Question: I've had a fair search of some help, but I'm having a real load of trouble wrapping my head around this.
Basically I want to collapse an EntityCollection down into a String to display it with the related record in a single row of a gridview, but I've no idea how, or if it's even the best thing to do.
My entity diagram (see below); I want to grab objects from loom_Charms, however many meet the criteria, displaying with each a flattened string of loom_CharmCosts, loom_charmMinimums, pretty much all of the *-Many relationships there, and shove them all in a gridview. Having spent hours trying to fiddle around to see if there's a better way, I'm giving up and asking for help"

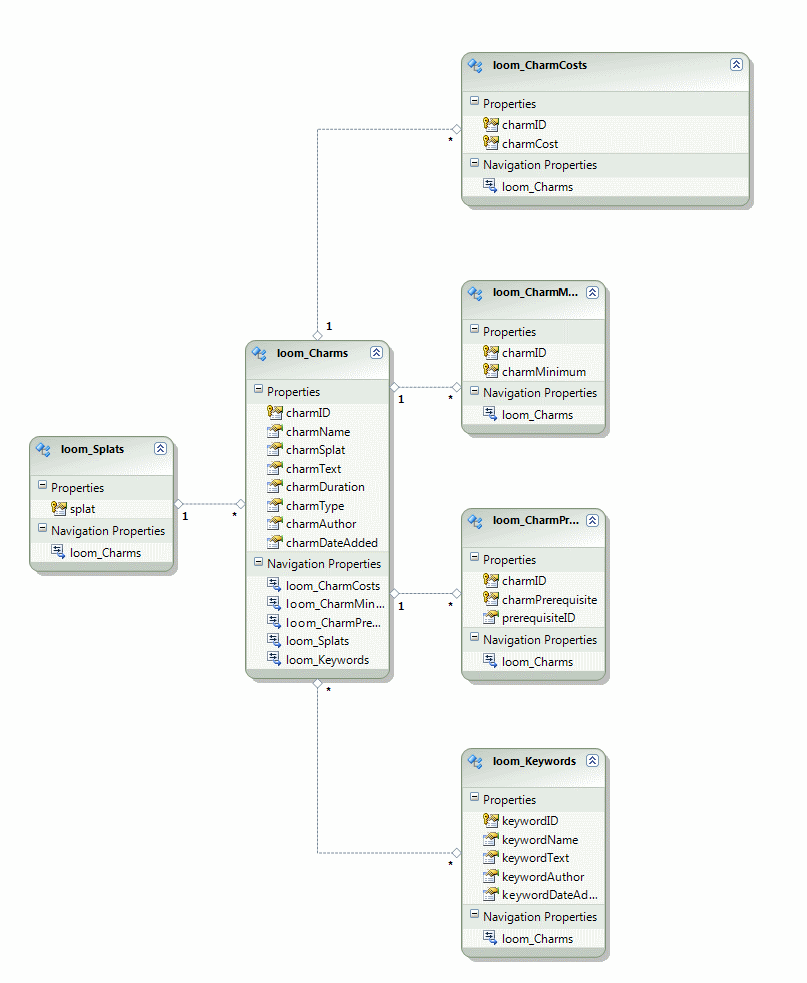
Answer: Try something like this -- you'll need to flatten out the Costs by using something like String.Join().
'''
var charmsAndCosts = context.Ioom_Charms
.Where(c => c.xxxxx = whatever)
.Select(c => new {
Charm = c,
Costs = String.Join(",", c.Ioom_CharmCosts.Select(cc => cc.charmCost.ToString()).ToArray())});
'''